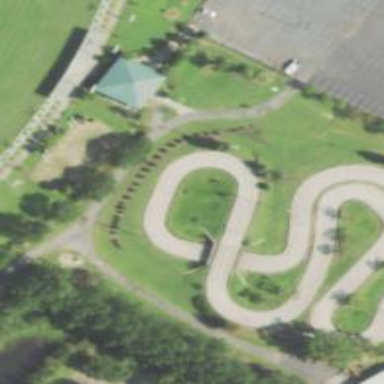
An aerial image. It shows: Karting raceway bridge.